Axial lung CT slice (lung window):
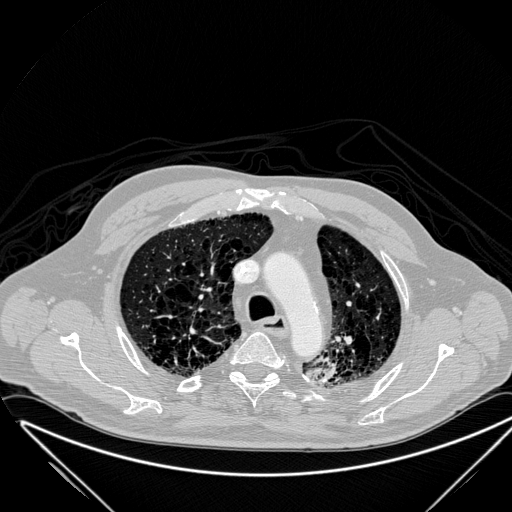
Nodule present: no